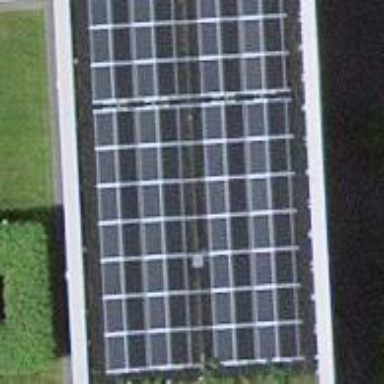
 consisting of solar photovoltaic panels."